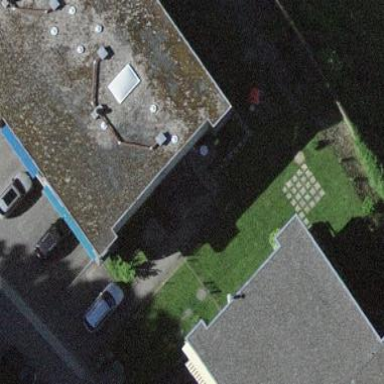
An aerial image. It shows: Flat-roofed apartment building.